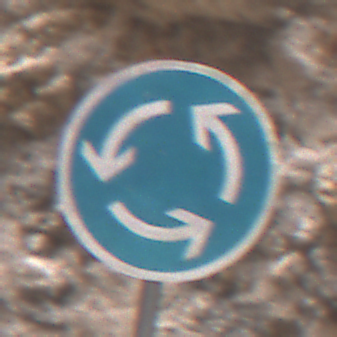
Verkehrszeichen: Kreisverkehr
Umgebung: Outdoor, Urban
Tageszeit: Midday
Wetter: PartlyCloudy
Licht: Natural
Jahreszeit: NotSpecified
Kontrast: MediumContrast